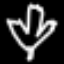
Label: leaf